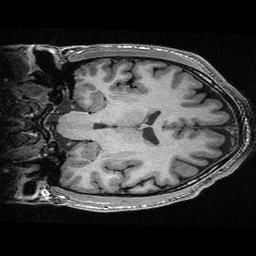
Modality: T1w
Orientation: coronal
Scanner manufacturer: ge
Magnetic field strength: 3 T
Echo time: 0.00318 s